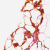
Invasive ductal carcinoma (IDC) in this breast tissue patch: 0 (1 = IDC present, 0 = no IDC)